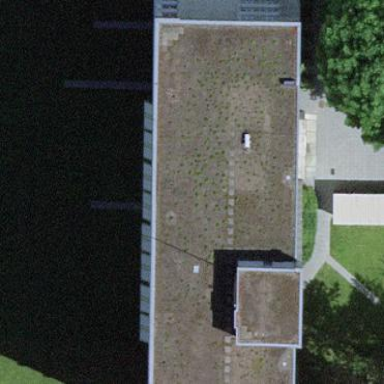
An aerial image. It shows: Apartment building with flat roof.